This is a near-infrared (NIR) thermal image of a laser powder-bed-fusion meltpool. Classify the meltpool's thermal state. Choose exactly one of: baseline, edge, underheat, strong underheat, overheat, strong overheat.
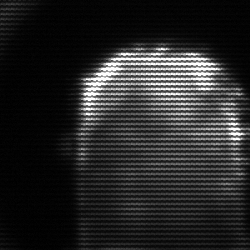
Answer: baseline